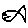
Label: fish